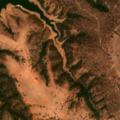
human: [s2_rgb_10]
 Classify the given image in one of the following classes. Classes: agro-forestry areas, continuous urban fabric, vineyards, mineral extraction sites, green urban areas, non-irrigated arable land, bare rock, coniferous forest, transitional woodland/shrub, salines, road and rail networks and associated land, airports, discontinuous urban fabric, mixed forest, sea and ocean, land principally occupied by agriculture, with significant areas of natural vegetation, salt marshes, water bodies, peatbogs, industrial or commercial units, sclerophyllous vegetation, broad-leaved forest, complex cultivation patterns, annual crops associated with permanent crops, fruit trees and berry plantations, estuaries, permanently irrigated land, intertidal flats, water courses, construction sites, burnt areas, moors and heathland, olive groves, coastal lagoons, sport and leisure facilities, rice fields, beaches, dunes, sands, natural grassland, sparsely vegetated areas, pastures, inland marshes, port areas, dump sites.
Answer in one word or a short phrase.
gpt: non-irrigated arable land, agro-forestry areas, water bodies